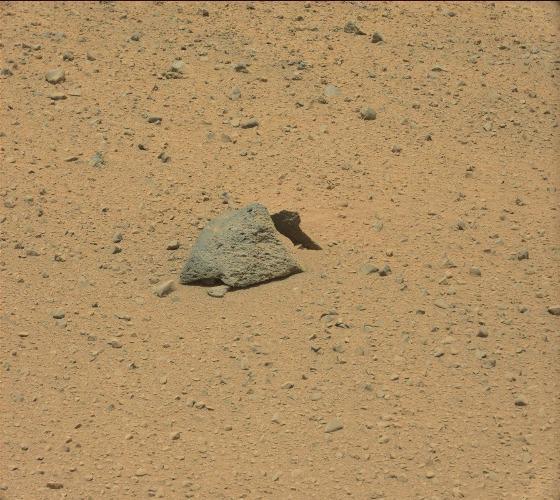
Terrain classes present: Gravel / Sand / Soil, Rock